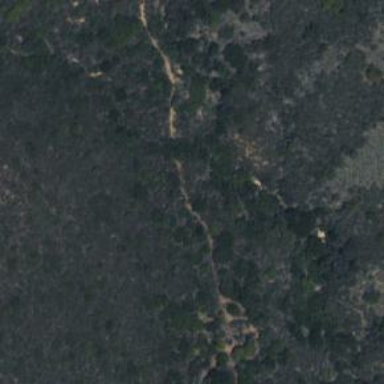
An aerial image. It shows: Path.